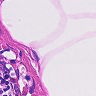
Metastatic tissue present: no